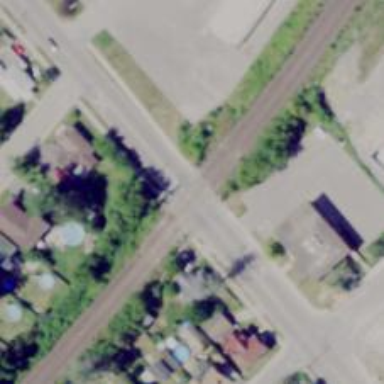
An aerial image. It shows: Level crossing with lights and barriers.